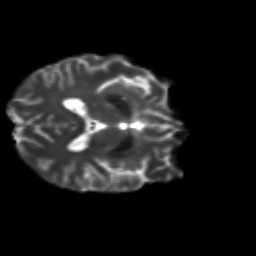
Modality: T2w
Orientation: axial
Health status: ill
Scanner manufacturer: siemens
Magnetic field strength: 3 T
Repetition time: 6.8 s
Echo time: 0.097 s